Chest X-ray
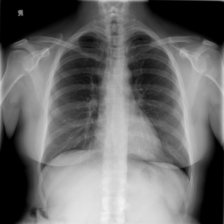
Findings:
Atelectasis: negative
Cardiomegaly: negative
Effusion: negative
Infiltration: negative
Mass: negative
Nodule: negative
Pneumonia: negative
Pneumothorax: negative
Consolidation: negative
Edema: negative
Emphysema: negative
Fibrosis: negative
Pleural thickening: negative
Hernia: negative